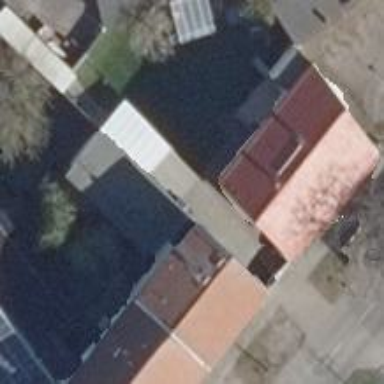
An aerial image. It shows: Simple house.